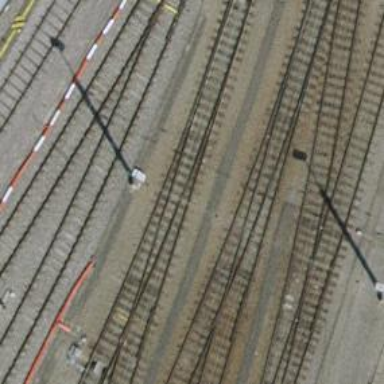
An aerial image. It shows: Single-track electrified railway yard with contact line electrification.